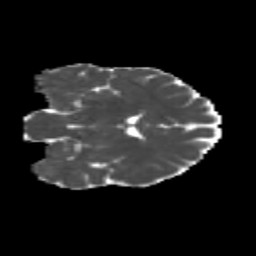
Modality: MD
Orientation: coronal
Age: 29
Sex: female
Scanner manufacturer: siemens
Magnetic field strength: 3 T
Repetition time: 1.8 s
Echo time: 0.07 s